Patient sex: F
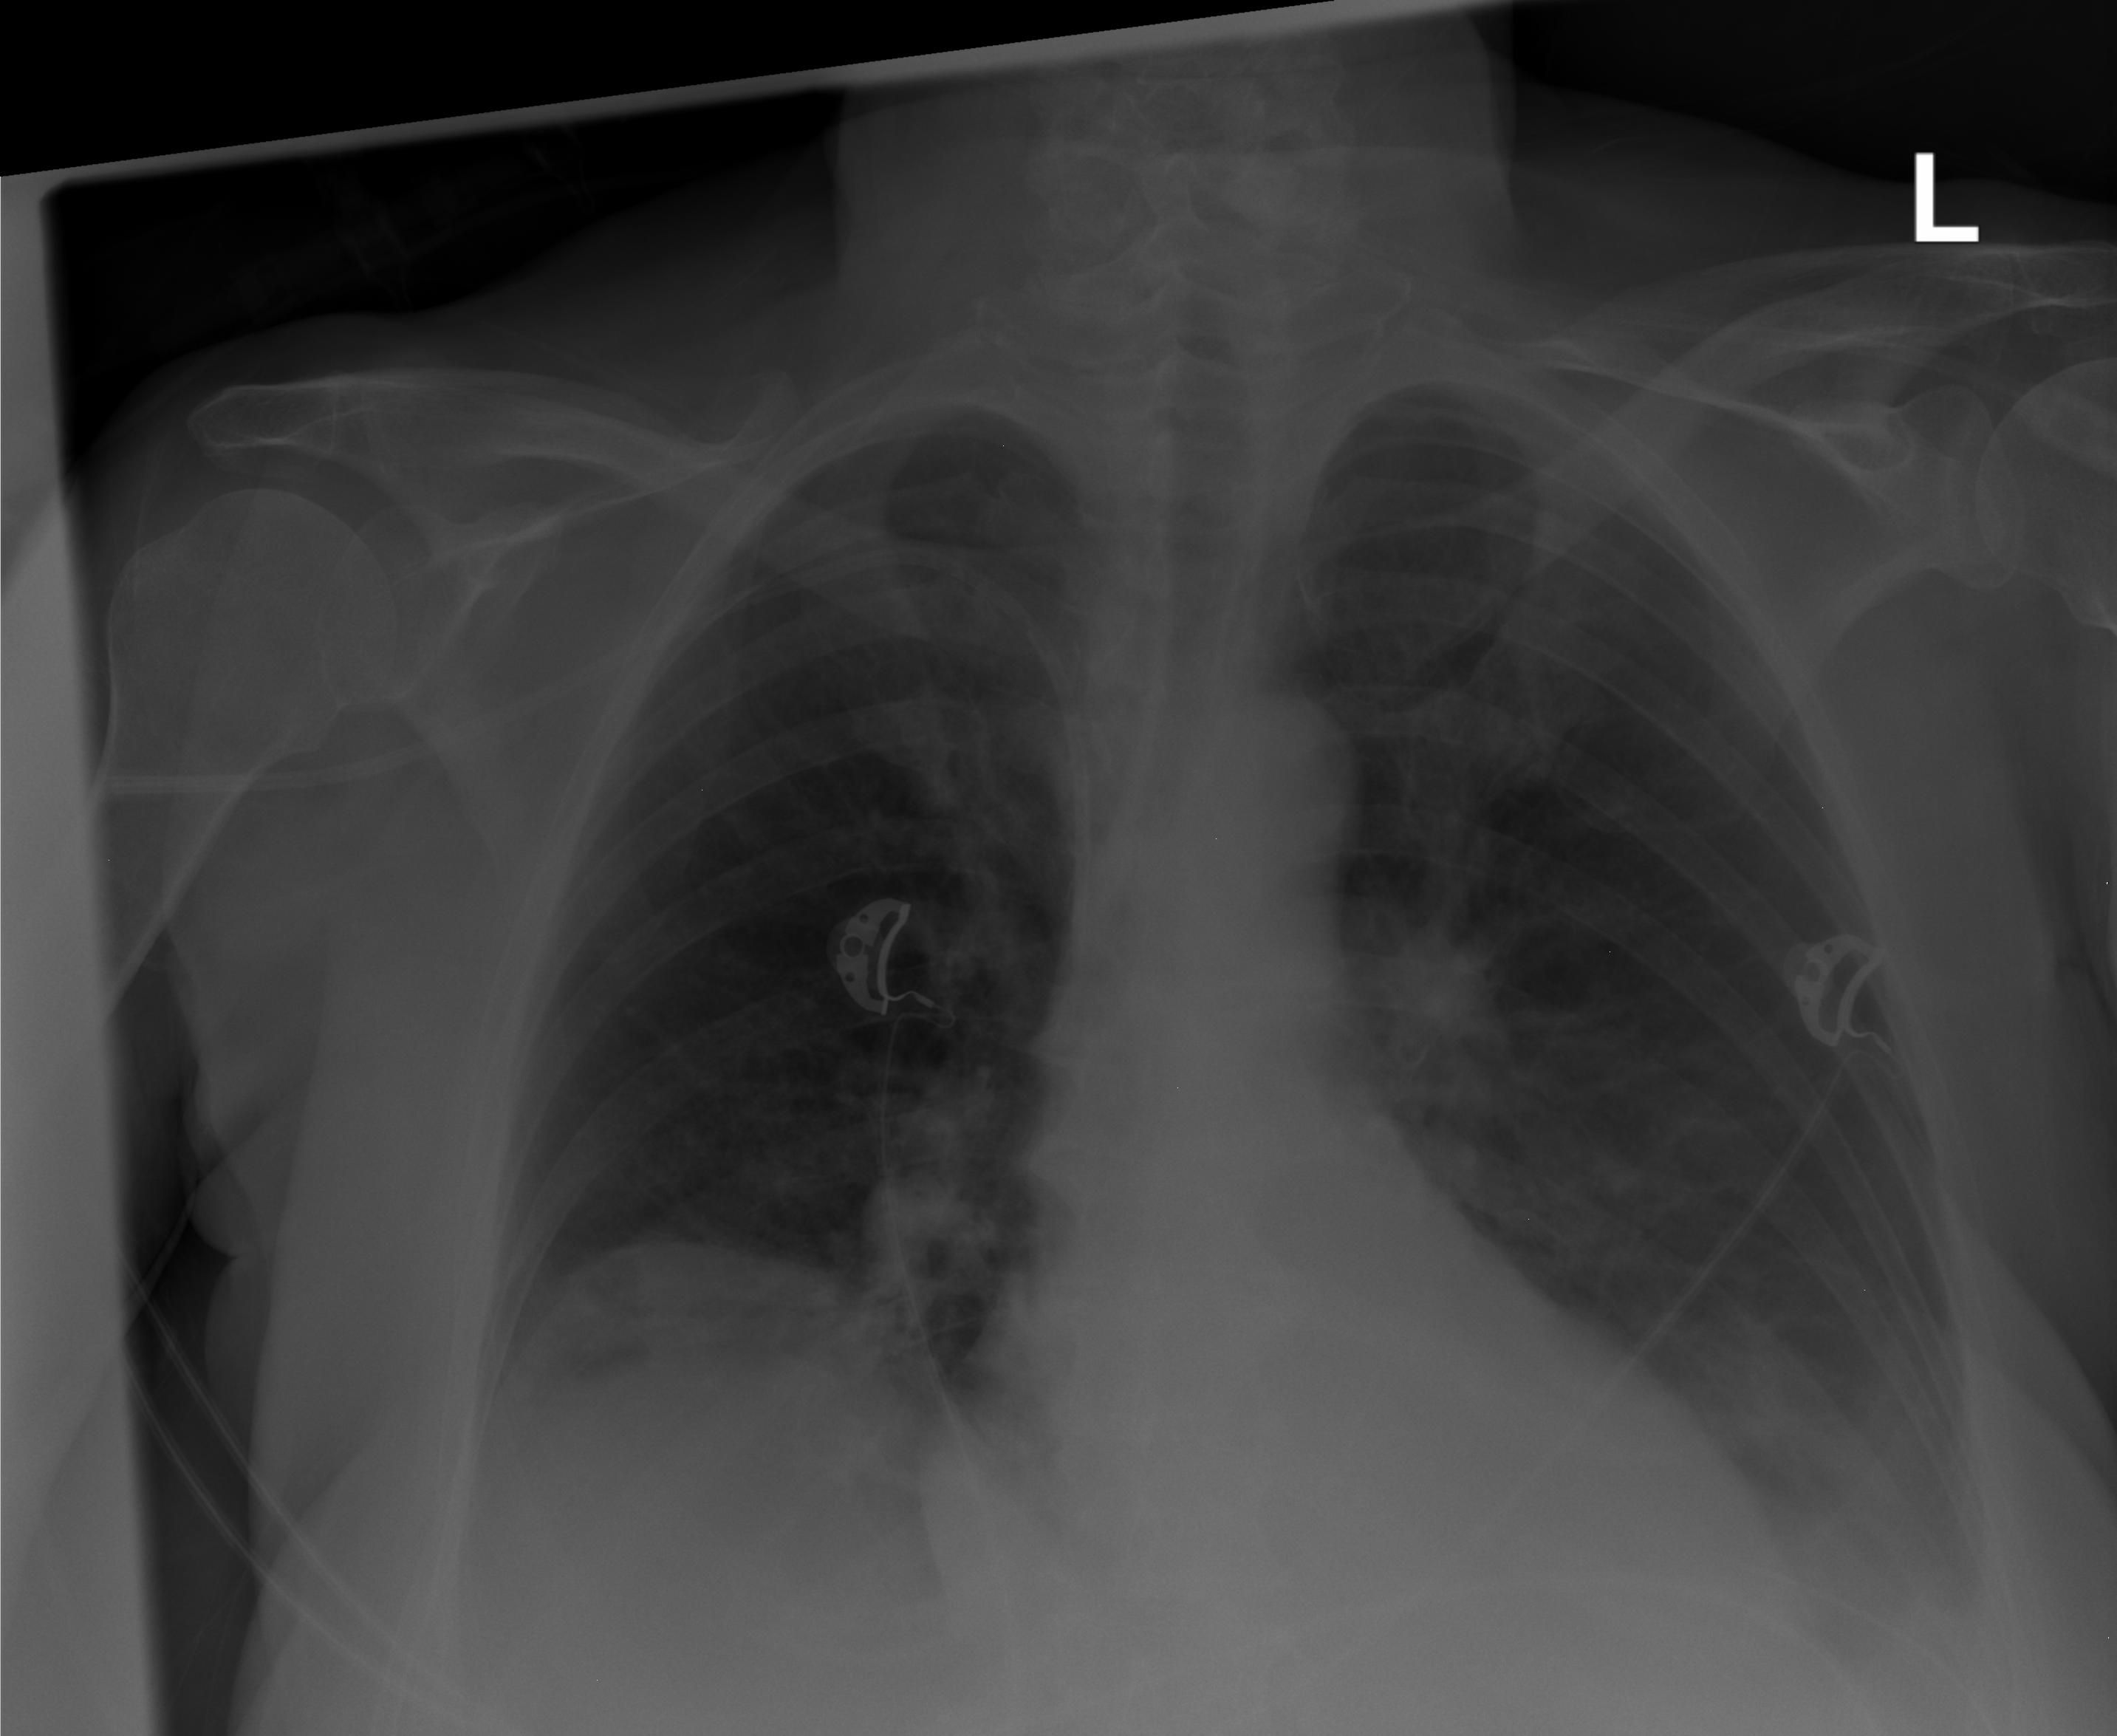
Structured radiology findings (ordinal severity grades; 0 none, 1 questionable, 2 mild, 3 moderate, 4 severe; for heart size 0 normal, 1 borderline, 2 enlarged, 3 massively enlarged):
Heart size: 2
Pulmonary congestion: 0
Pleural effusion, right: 0
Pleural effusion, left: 2
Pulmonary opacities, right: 0
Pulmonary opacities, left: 0
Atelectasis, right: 0
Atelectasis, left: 0